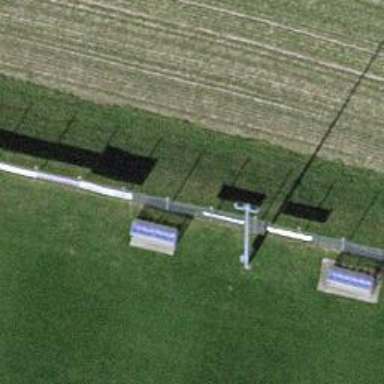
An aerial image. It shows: Floodlight.